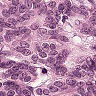
Metastatic tissue present: yes